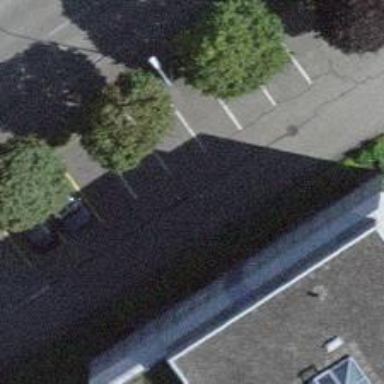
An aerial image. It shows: Parking area with asphalt surface.